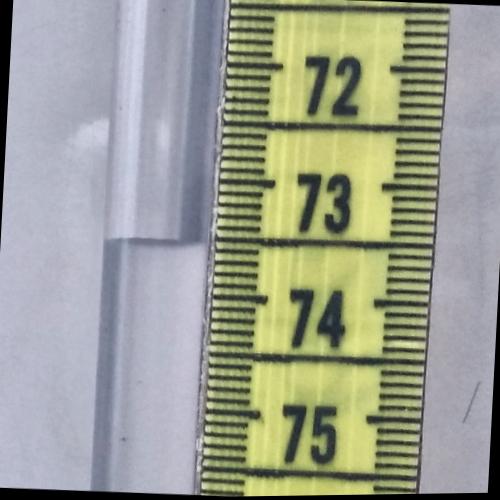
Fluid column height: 73.5 cm